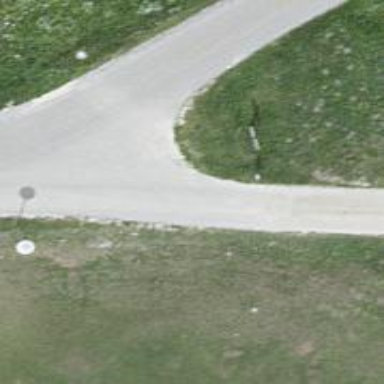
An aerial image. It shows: Well-maintained track road with grade 1 tracktype.